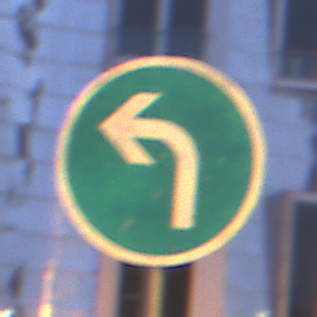
Verkehrszeichen: VorgeschriebeneFahrtrichtungLinks
Umgebung: Outdoor, Urban
Tageszeit: Night
Wetter: PartlyCloudy
Licht: Artificial
Jahreszeit: NotSpecified
Kontrast: HighContrast